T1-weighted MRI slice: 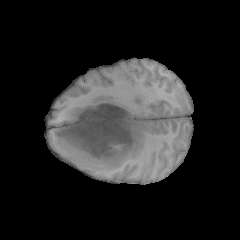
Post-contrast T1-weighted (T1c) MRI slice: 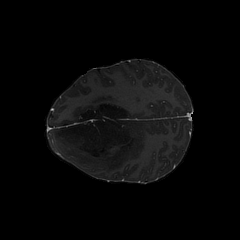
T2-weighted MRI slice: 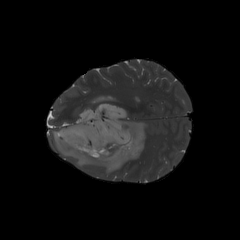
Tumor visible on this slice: yes